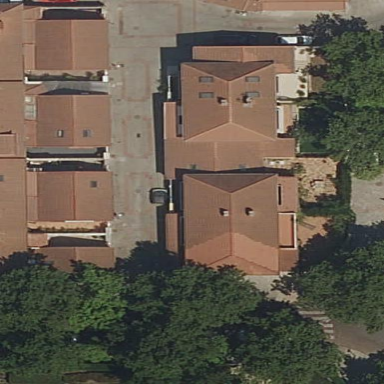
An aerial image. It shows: Terrace building.